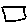
Label: square